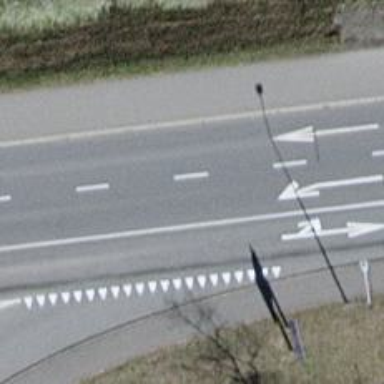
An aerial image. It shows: Secondary road with asphalt surface.